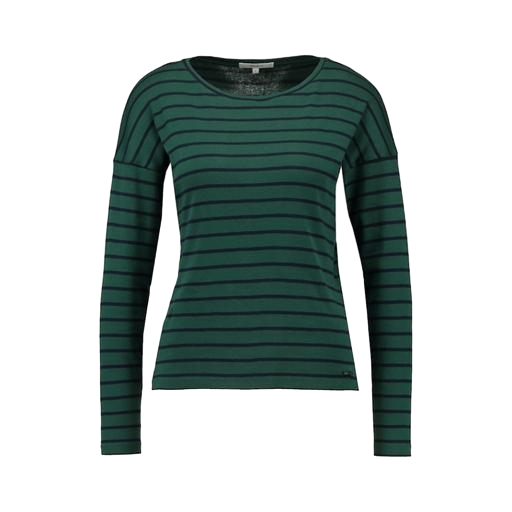
green women's striped long-sleeve t-shirt, longsleeve t-shirt, long sleeved green tee, white background